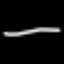
Label: line